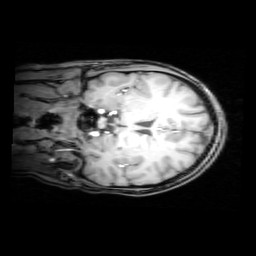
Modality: T1w
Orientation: coronal
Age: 19
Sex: female
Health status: healthy
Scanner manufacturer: philips
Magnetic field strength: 3 T
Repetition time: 0.012 s
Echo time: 0.0037 s